Field crop: maize
Growth stage: 2
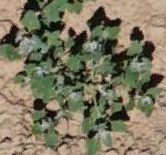
Species: chenopodium